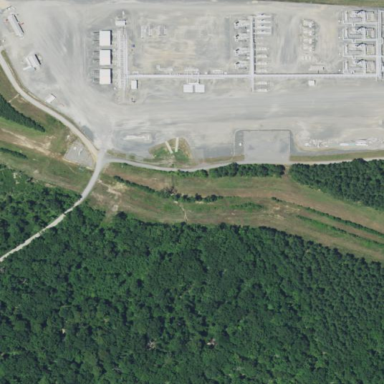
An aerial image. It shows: Industrial area used for gas-related purposes.